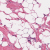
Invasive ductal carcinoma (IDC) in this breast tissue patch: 0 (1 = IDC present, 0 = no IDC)